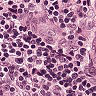
Metastatic tissue present: yes